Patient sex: M
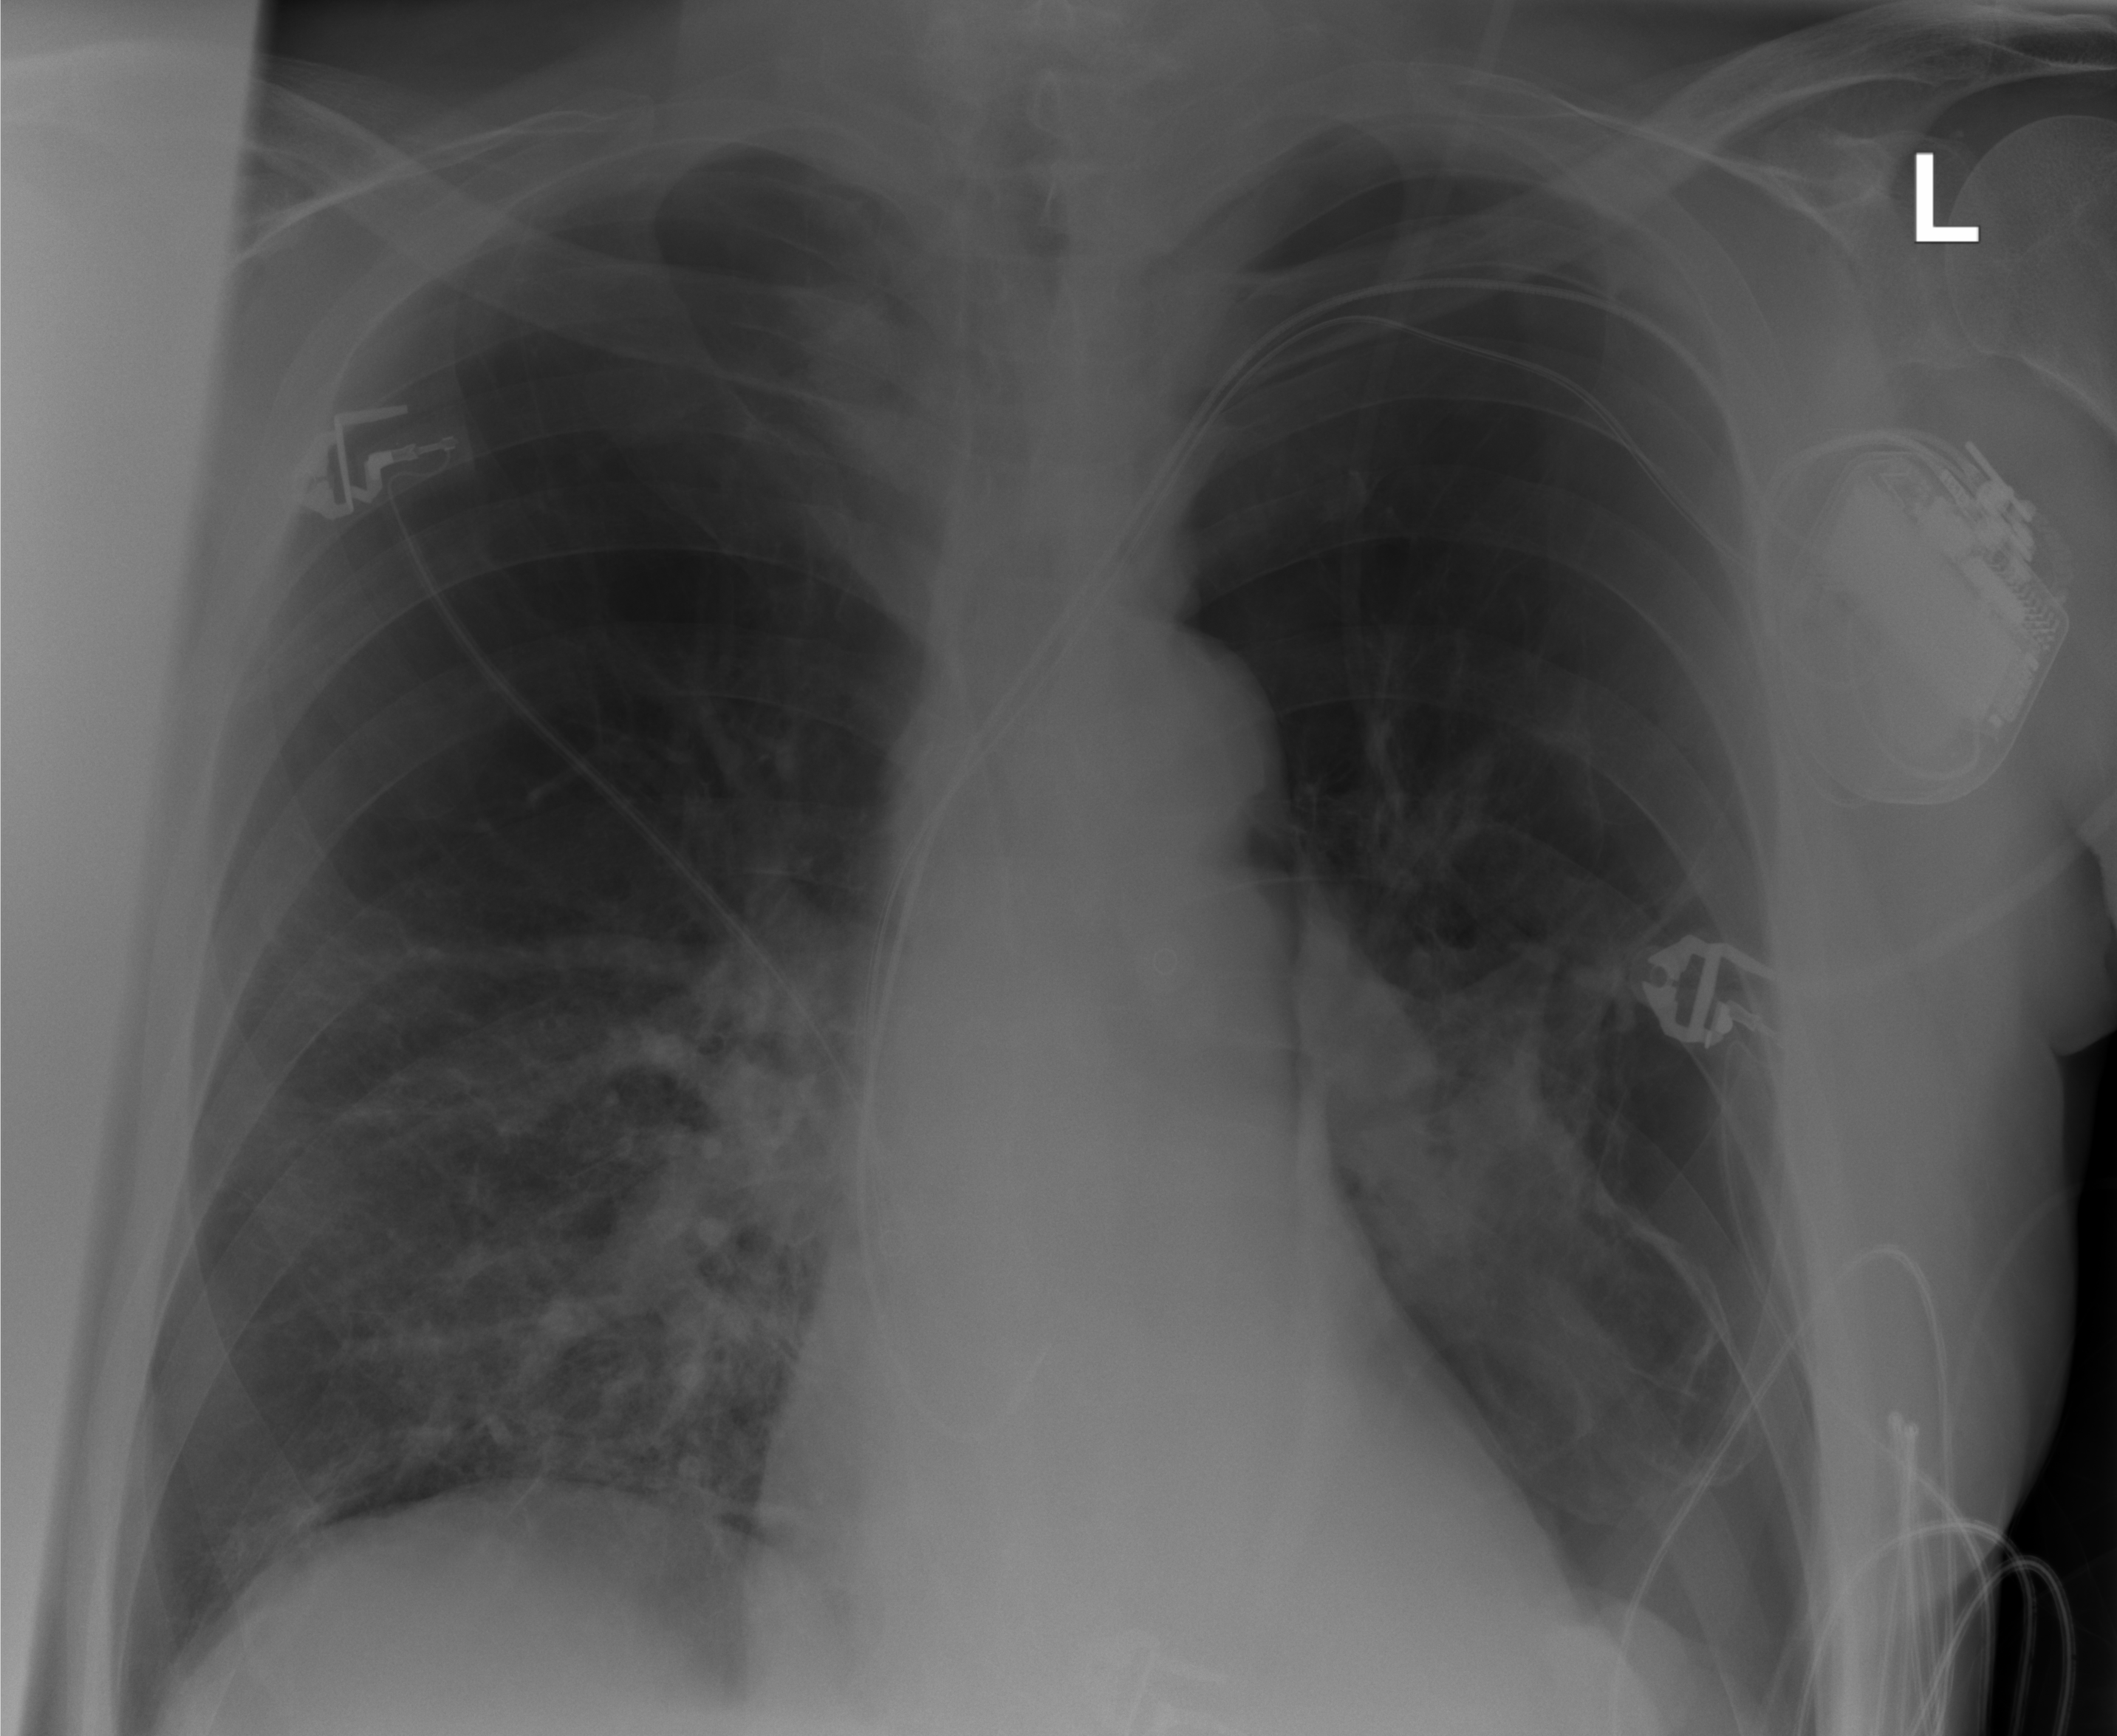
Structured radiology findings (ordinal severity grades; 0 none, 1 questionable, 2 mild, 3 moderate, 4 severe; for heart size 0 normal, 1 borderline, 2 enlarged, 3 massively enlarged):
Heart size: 0
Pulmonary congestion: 0
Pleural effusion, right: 0
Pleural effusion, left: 0
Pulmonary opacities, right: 0
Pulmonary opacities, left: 0
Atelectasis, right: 2
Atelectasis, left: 3